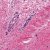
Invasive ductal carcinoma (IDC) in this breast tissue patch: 0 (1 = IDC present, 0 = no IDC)